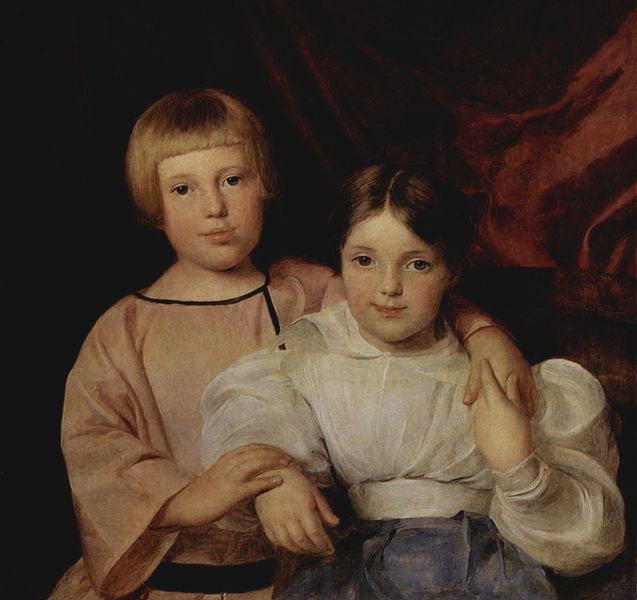
Titel: Kinder
Künstler: Ferdinand Georg Waldmüller
Standort: Sankt Petersburg
Institution: Eremitage
Schlagwörter: blau, dunkel, gemälde, hand, kopf, schatten, umhang, weiß, menschen, mädchen, ocker, sitzen, ausschnitt, braun, finger, frisur, haar, hell, hintergrund, holz, kleid, kleider, köpfe, licht, mund, nase, orange, schwarz, blick, gürtel, rose, rot, tuch, beige, rock, blond, gesichter, hemd, jung, arme, augen, blicke, bluse, falten, gesicht, halten, kleidung, kragen, stehen, ärmel, bildnis, hals, hände, portrait, porträt, vorhang, öl, gewand, haare, reich, stoff, adel, kind, paar, frontal, kontrast, lippen, mittelscheitel, puffärmel, rosa, scheitel, schulter, seide, kinder, pony, schärpe, lächeln, taille, liebe, umarmung, zwei, klein, ausdruck, figuren, münder, nasen, zopf, ernst, pupillen, yeux, edel, junge, geschwister, schwestern, umarmen, doppelbildnis, doppelportrait, knabe, bub, leinwand, schwester, zuneigung, apricot, biedermeier, armband, pfirsich, rouge, vorhand, speckig, mienen, bube, bruder, dunkelhaarig, liebevoll, enfants, umhand, enfant, lieb, lieblich, freunde, umschlungen, zwillinge, pagenkopf, pagenschnitt, häne, bubikopf, page, trompetenärmel, photo, haarschnitt, vertraut, umarmend, dunkle augen, blouson, weisse bluse, lächlen, blauer rock, coupe au bol, frange, gesichtert, topffrisur, vrhang, ittelscheitel, #haare, rosa hemd, mä#dchen, püeach